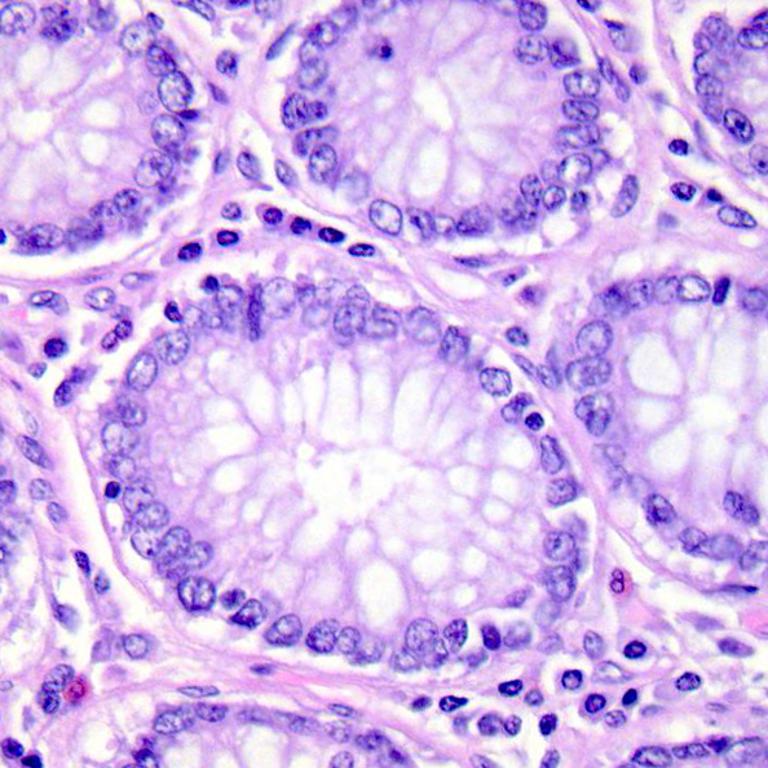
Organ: colon
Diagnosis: benign